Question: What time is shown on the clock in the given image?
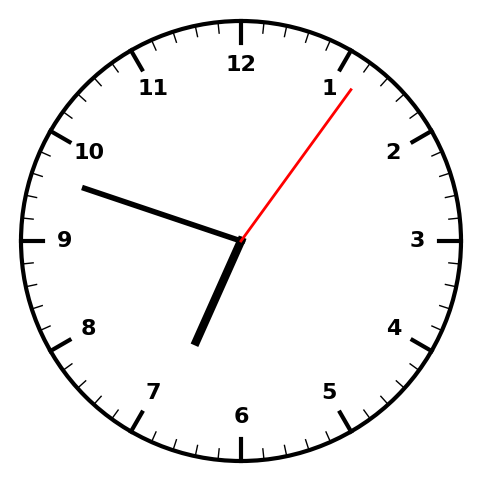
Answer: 06:48:06